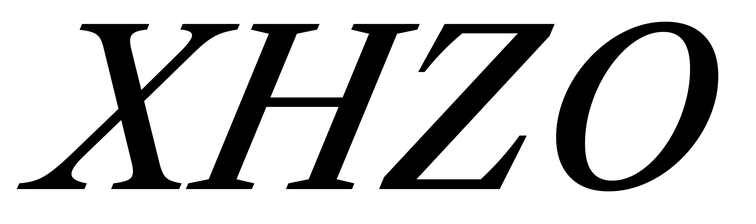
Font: LibreCaslonText-Italic_Medium_Italic